Interaction volume radius: 10 \u00c5
Interaction volume height: 10 \u00c5
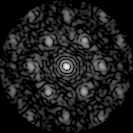
Disorder parameter: 0.5481